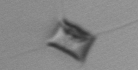
Label: Chaetoceros_similis